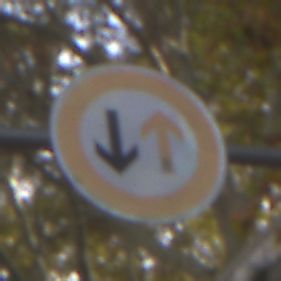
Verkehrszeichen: VorrangDesGegenverkehrs
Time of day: MorningAfternoon
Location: Outdoor (Suburban)
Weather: PartlyCloudy
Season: NotSpecified
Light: Natural